Question: I'm having the following project folders and files: (note that I want to separate my classes from the libraries (such as PHPMailer, HTMLPurifier, etc))

In my Register.php file I'm having the Register class:
'''
namespace Classes\Register;
class Register
{
public function register()
{
// ...
$m = new PHPMailer;
// send email
}
}
'''
So, in my Register class (located into the classes/ directory), I want to use PHPMailer class (located one directory above, relative to Register.php file, into libs/PHPMailer). How can I include the PHPMailer class into the Register.php file?
I've tried:
'''
$m = new \PHPMailer; // to use the class from the global scope, but it doesn't work.
'''
or, if I include the PHPMailerAutoload.php, like so:
'''
namespace Classes\Register;
require '../libs/PHPMailer/PHPMailerAutoload.php';
// and then into register() method:
$m = new PHPMailer;
'''
I'm getting an error stating: 'Fatal error: Class 'Classes\Register\PHPMailer' not found'
Any ideas? Thanks a lot!
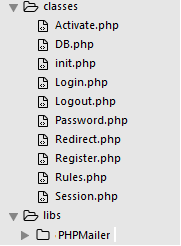
Answer: You have given no reason why this doesn't work, because it is correct:
'''
$m = new \PHPMailer;
'''
Alternatively you can import the class into your own namespace:
'''
use PHPMailer;
$m = new PHPMailer;
'''
It's basically the same regarding the class name.
If both versions don't work, you have a different problem.